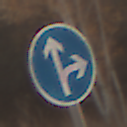
Verkehrszeichen: VorgeschriebeneFahrtrichtungGeradeausOderRechts
Umgebung: Outdoor, Nature
Tageszeit: SunriseSunset
Wetter: PartlyCloudy
Licht: Natural
Jahreszeit: NotSpecified
Kontrast: LowContrast